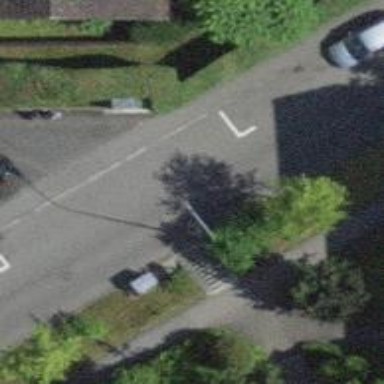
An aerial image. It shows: Road with steps.